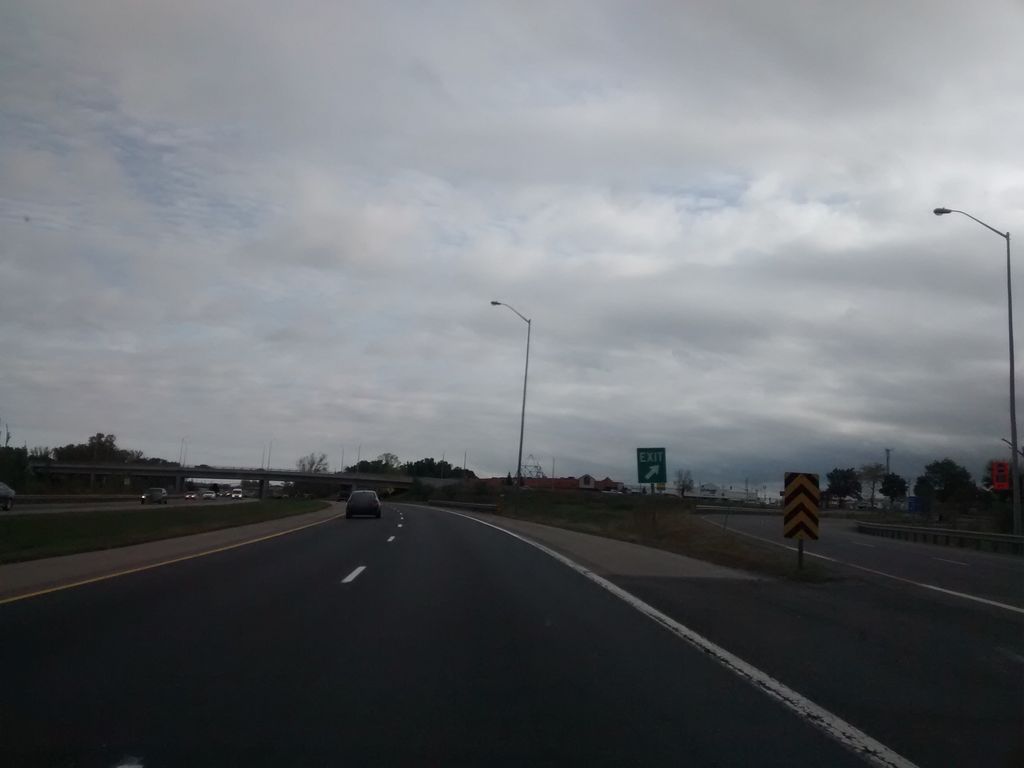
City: hamilton